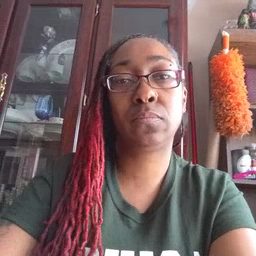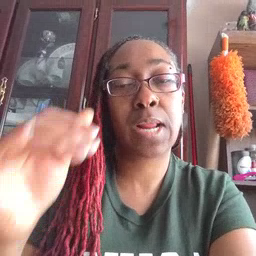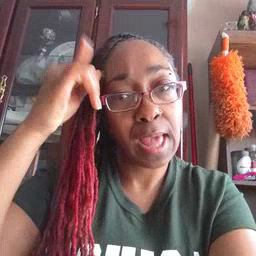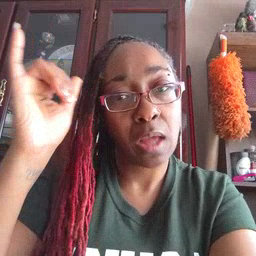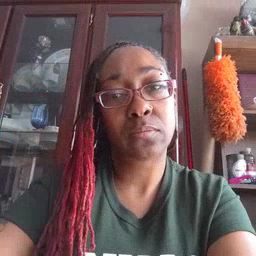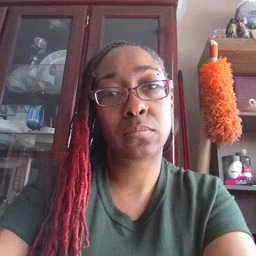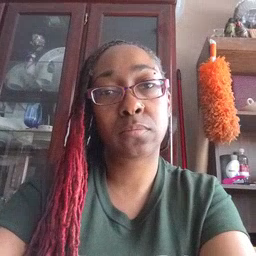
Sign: cow